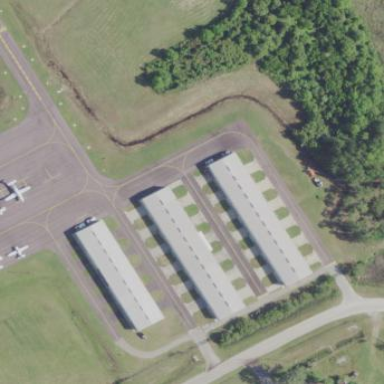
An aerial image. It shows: Hangar located at airport.